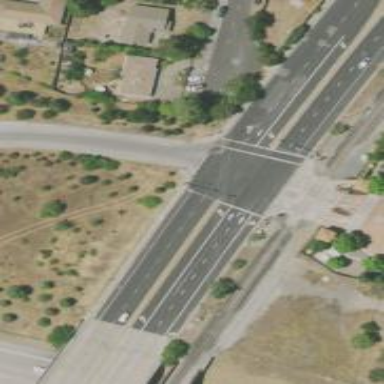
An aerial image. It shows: Solid stop line on the road marking.